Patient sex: M
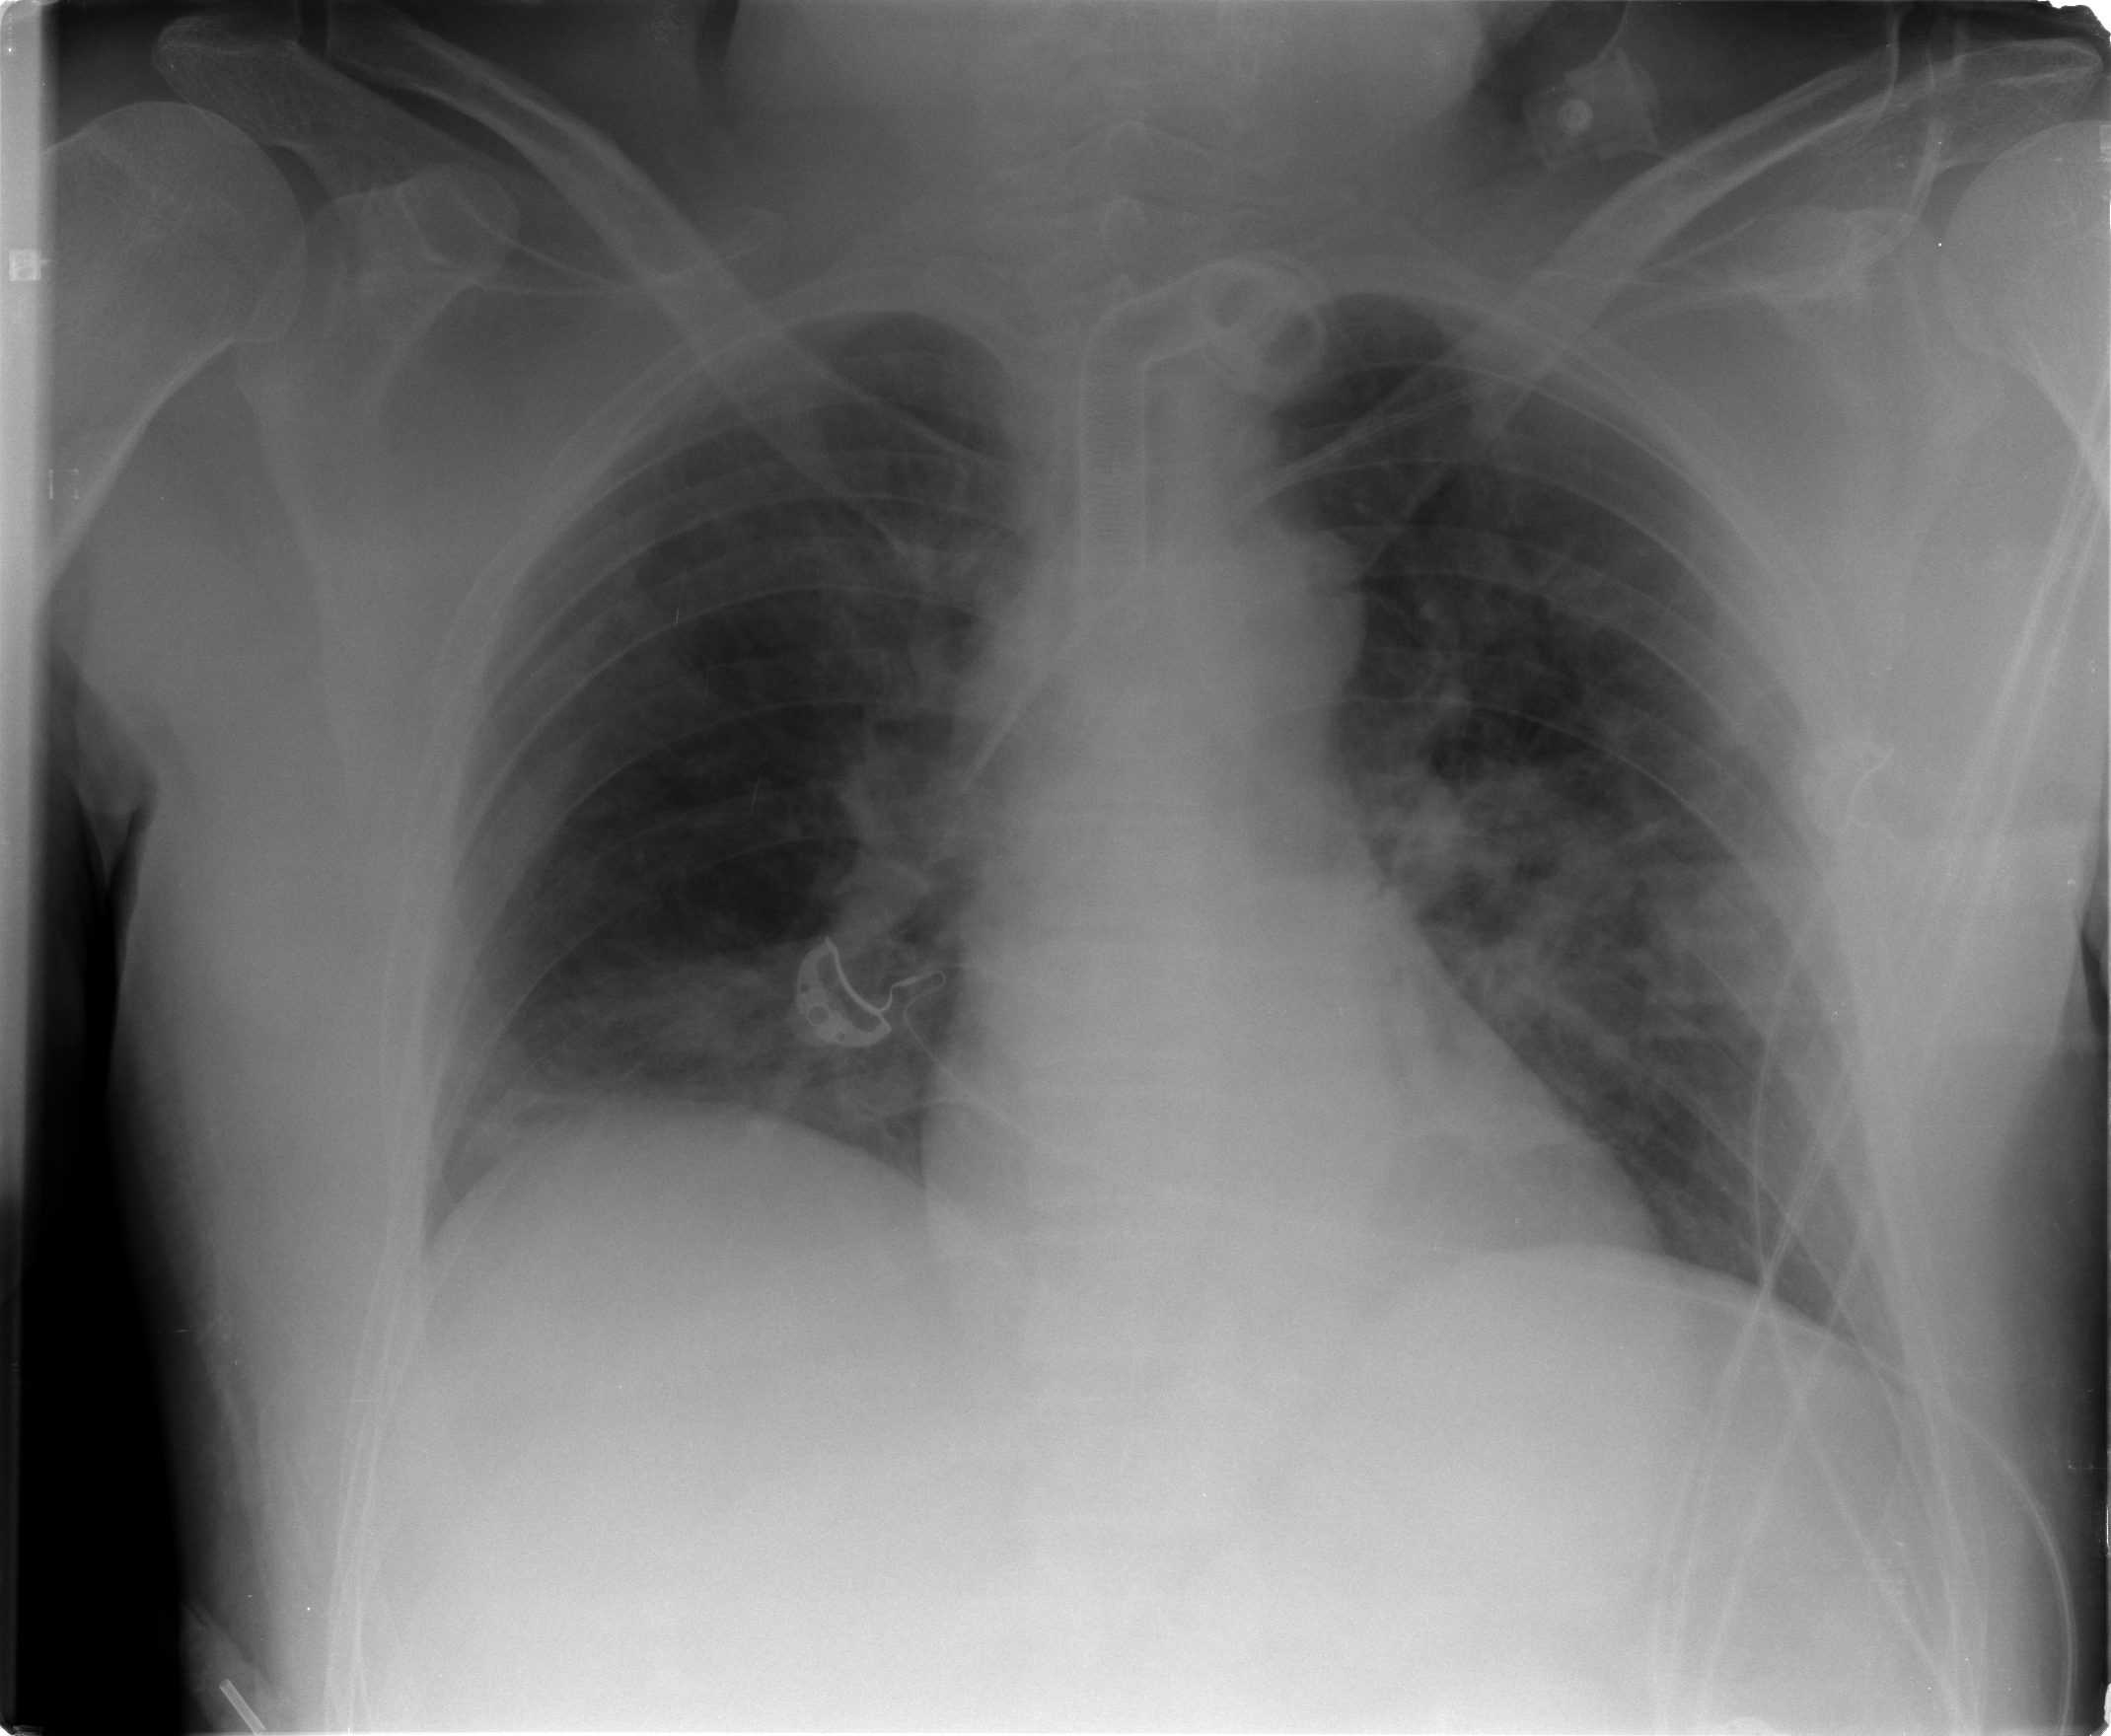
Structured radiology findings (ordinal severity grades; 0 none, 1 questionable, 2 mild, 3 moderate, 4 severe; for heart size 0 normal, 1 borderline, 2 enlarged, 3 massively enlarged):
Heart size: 0
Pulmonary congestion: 1
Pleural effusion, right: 0
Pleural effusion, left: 0
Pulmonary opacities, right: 0
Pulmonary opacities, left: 2
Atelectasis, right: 0
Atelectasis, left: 2